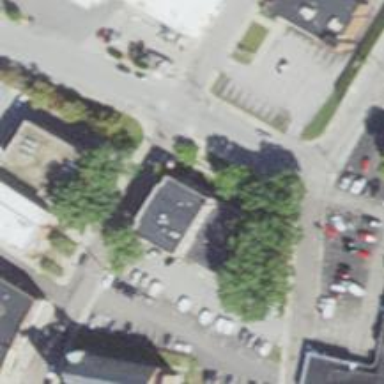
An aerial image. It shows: Post office.